Question: I am having difficulty getting 3 divs to automatically resize when resizing the browser window/page.
I have two divs of fixed size and I want the centre div to automatically resize to fill the remaining space and not have the third div wrap to a newline when the page size shrinks.
I will set a min-width property on the div that wraps the three divs to prevent the wrapping of the third div once the middle div is about 65px wide.
Does this have to be done with javascript because I am currently trying to achieve this with css but am having no luck.
the javascript or css expression would be something like width = page.width - div1.width -div3.width but I would like to avoid using js if possible.
Thanks for any help!
Mike
You can see the expected behavior in the attached image.
1) What I want
2) What I am currently experiencing on shrinkage

I have the div re-sizing and a textbox inside set at 100% so that it re-sizes with the div.
However the right side div can either be 267px as shown below or 192px (discrete) should I just set the margin-right with code behind on certain pages? Or is there a way to make the margin-right be dynamic based on the size of the the div right?
eg.
HTML
'''
<div id="wrapper">
<div id="left"></div>
<div id="right"></div>
<div id="centre">
<div>
</div>
'''
CSS
'''
#wrapper
{height:84px;
background-image:url(../images/siteImages/header_back.png);
background-repeat: repeat-x;}
#left
{height:inherit;
width:512px;
background-image:url(../images/siteImages/logo.png);
background-repeat: no-repeat;
float:left;}
#centre
{width:auto;
margin-left:512px;
margin-right:267px;
height:inherit;}
#right
{padding-right:10px;
height:inherit;
float:right;
text-align:right;}
'''
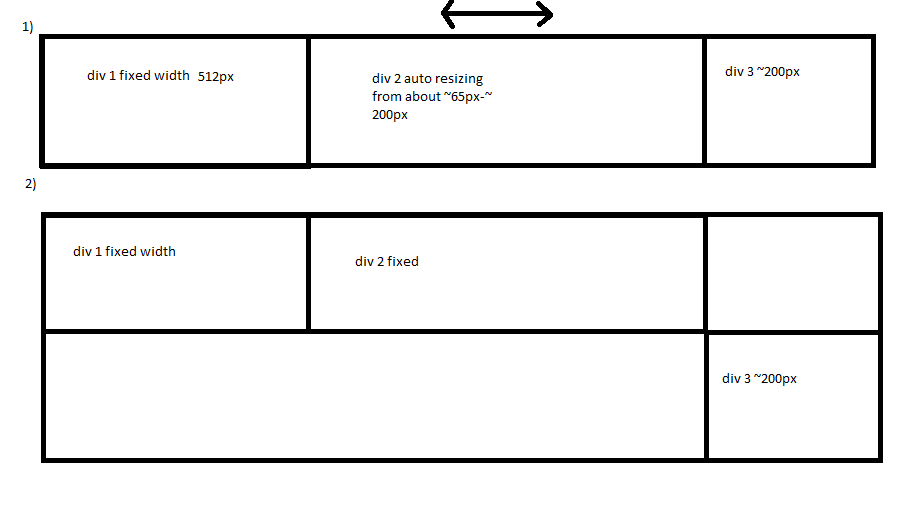
Answer: You could have something like:
'''
<div id="a">...</div>
<div id="c">...</div>
<div id="b">...</div>
'''
With this CSS:
'''
#a { width: 512px; float: left; }
#b { width: auto; margin-left: 512px; margin-right: 200px;}
#c { width: 200px; float: right; }
'''
Which I believe would do what you are looking for.